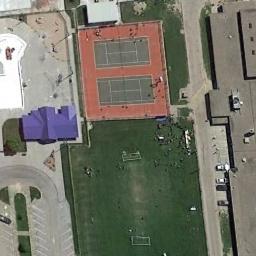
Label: tennis_court